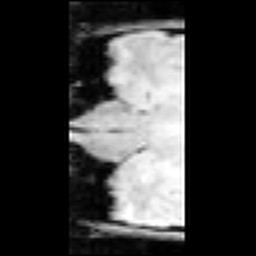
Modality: inplaneT1
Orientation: coronal
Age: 26
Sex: male